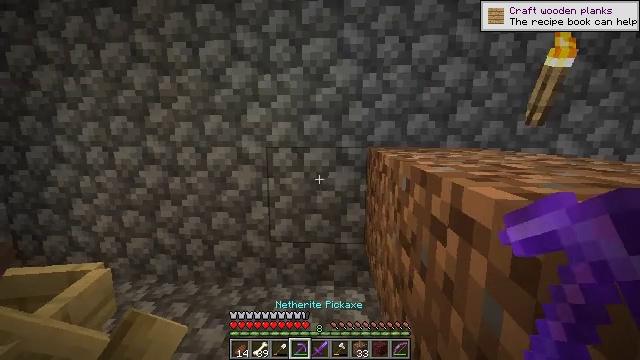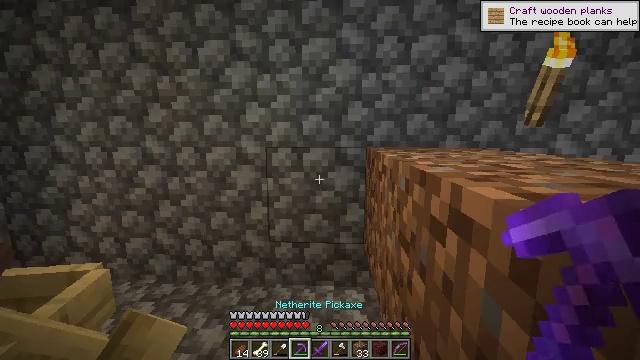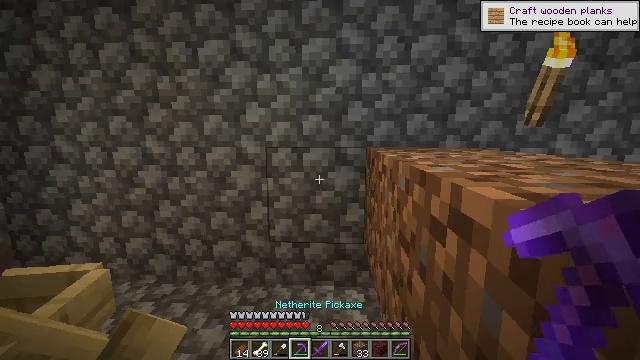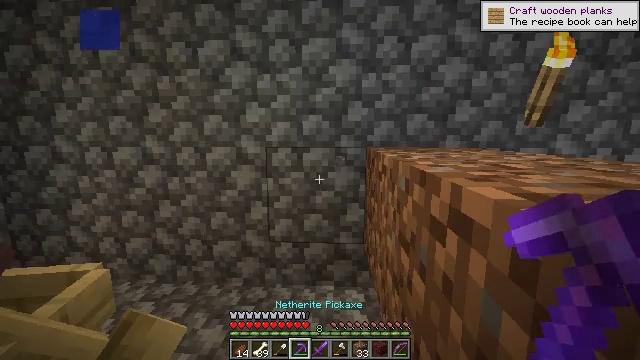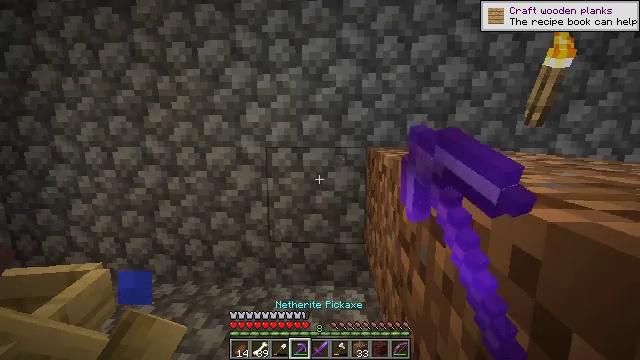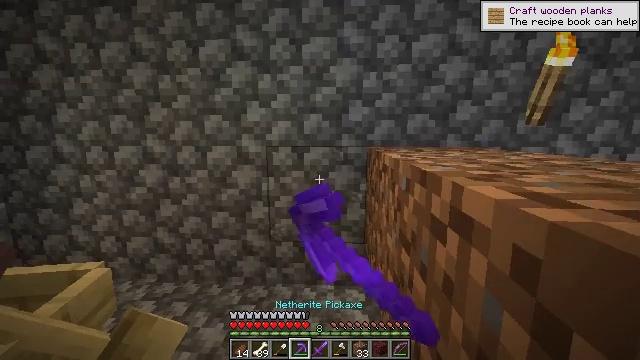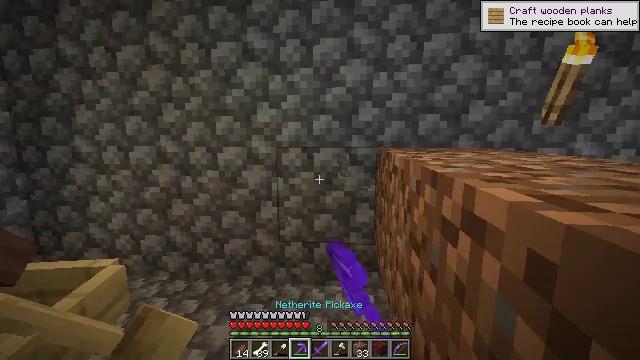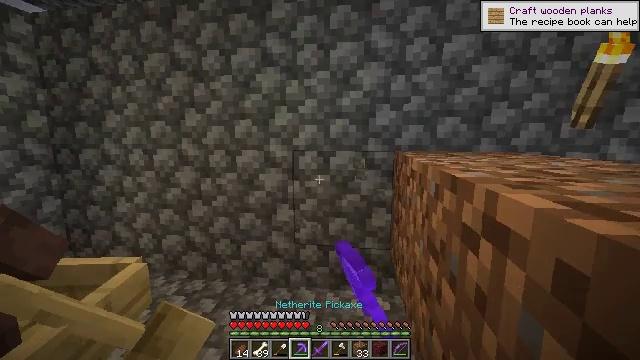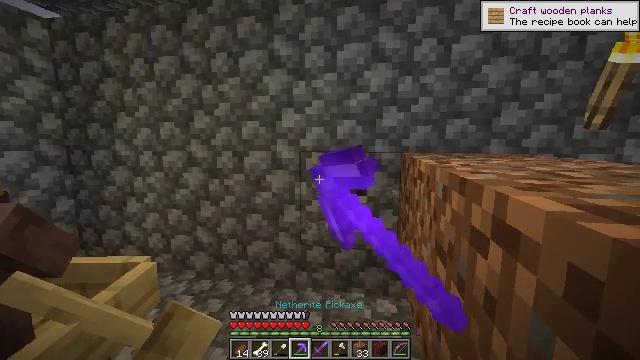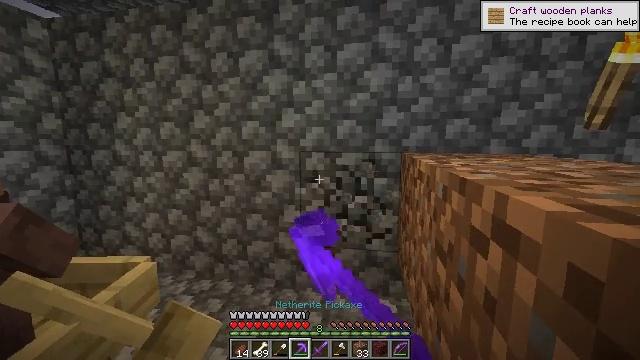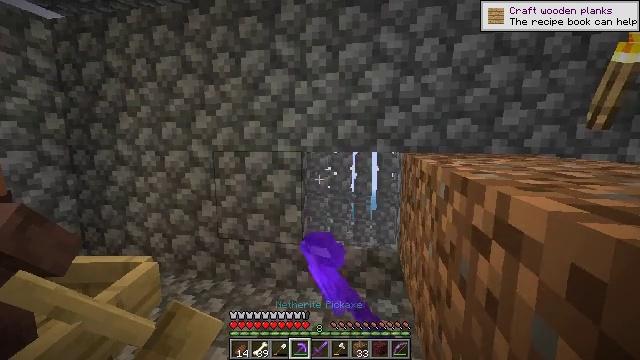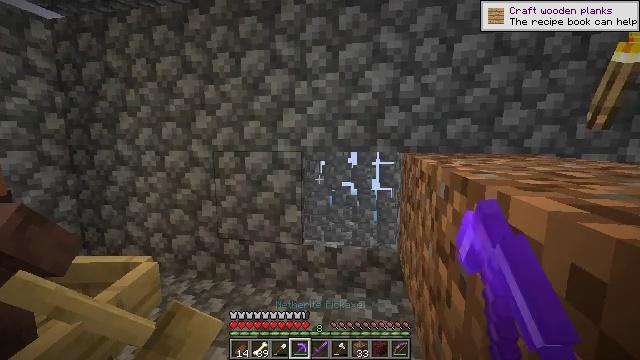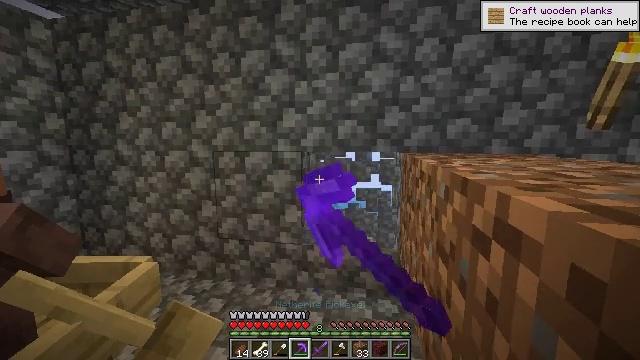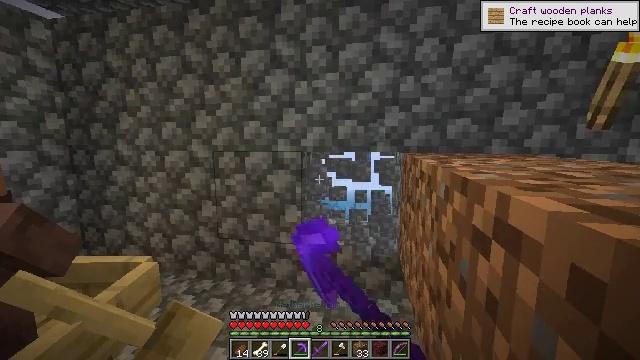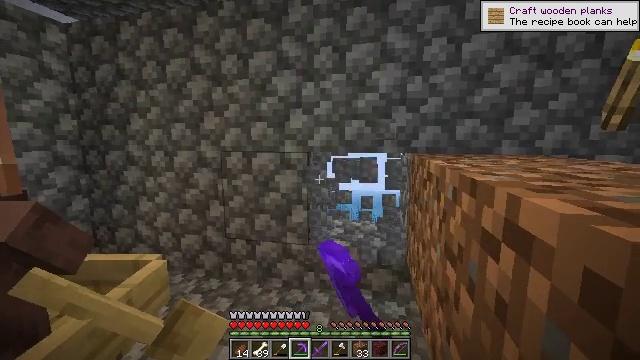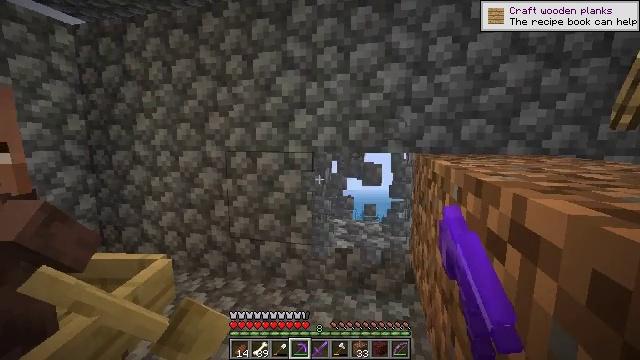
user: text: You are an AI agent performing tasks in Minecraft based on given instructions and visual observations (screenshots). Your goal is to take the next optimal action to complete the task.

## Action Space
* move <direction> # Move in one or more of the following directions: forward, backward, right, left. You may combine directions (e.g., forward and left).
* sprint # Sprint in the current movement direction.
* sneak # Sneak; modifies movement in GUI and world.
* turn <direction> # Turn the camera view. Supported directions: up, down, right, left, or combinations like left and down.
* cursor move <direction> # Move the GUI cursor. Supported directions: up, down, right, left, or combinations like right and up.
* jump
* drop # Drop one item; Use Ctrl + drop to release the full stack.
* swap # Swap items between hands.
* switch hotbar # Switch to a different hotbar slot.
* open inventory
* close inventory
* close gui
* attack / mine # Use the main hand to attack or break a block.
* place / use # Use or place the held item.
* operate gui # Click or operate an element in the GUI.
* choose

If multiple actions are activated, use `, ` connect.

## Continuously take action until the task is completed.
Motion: motion action
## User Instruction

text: Break the cobblestone to create a path.
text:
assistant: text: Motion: no_op
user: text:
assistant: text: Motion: no_op
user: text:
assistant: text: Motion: attack / mine
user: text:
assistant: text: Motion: attack / mine
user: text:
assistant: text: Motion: attack / mine
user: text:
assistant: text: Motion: turn left, attack / mine
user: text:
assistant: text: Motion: turn left, attack / mine
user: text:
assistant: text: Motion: turn left, attack / mine
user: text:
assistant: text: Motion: attack / mine
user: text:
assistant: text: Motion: attack / mine
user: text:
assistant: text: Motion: attack / mine
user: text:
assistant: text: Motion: attack / mine
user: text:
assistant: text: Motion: attack / mine
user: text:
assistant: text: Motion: turn left, attack / mine
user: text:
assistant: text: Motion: attack / mine
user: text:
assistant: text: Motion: attack / mine
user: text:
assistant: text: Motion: attack / mine
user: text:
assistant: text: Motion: attack / mine
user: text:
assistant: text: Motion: attack / mine
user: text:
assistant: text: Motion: attack / mine
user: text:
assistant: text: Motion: attack / mine
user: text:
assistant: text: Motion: attack / mine
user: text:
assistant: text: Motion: attack / mine
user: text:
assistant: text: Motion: turn right and up, attack / mine
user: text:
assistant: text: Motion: turn right and up, attack / mine
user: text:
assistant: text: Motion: turn right and up, attack / mine
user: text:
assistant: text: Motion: attack / mine
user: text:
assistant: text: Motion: attack / mine
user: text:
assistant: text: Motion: attack / mine
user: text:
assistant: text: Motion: attack / mine